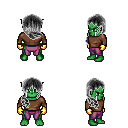
a pixel art fantasy rpg character, male body template, orc, green skin, brown long-sleeve shirt, magenta pants, gray right-swept hairstyle, gold gloves, four views (front, back, left, right), 2x2 character sprite sheet, small pixel art, hard edges, no anti-aliasing